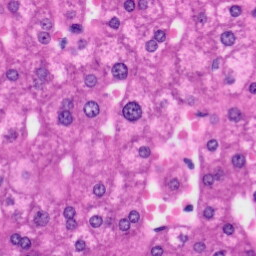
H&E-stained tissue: Liver